В данной задаче вам предлагается проанализировать динамику следующей системы: однородная гибкая нерастяжимая лента с линейной плотностью $\lambda$ намотана на твёрдый однородный тонкостенный цилиндр. Одним концом лента закреплена на поверхности цилиндра, а другим прикреплена к вертикальной стене. Полная масса данной системы равна $M$. Лента оборачивает цилиндр очень большое количество раз, при этом толщина слоя намотки ленты пренебрежимо мала по сравнению с радиусом цилиндра. В начальный момент цилиндр касается стены в точке крепления ленты. Цилиндр без начальной скорости отпускают, и лента начинает разматываться. Считайте, что прямолинейный участок ленты никогда не отрывается от стены. В процессе движения лента по цилиндру не проскальзывает. Ускорение свободного падения равняется $g$. Трением скольжения и любыми другими потерями энергии в данной системе можно пренебречь. Во всех пунктах задачи считайте, что ось цилиндра опускается на величину, во много раз превышающую радиус цилиндра. Также во всех пунктах задачи, если это не оговорено отдельно, считайте, что слои ленты плотно прижаты друг к другу, а лента не разматывается полностью.
Часть A. Движение без отрыва (6.7 баллов) Пусть в какой-то момент масса цилиндра с оставшейся на его поверхности лентой уменьшилась до $m$.
Примем за ноль потенциальную энергию системы в поле тяжести Земли $W_p$ в начальном положении. Определите зависимость потенциальной энергии $W_p$ от массы $m$. Ответ выразите через $M$, $\lambda$, $g$ и $m$. Пусть $v$ — скорость движения оси цилиндра.
Выразите кинетическую энергию $E_k$ данной системы через $m$ и $v$ при $m \gg \lambda R$ (здесь $R$ — радиус цилиндра). радиус цилиндра). радиус цилиндра). радиус цилиндра).
Получите зависимость скорости $v$ движения оси цилиндра от массы $m$. Ответ выразите через $M$, $\lambda$, $g$ и $m$.
Определите зависимость импульса $p$ данной системы от массы $m$. Ответ выразите через $M$, $\lambda$, $g$ и $m$. Пусть $a$ — ускорение оси цилиндра, $T_1$ — сила натяжения ленты в точке её крепления к стенке, а $T_O$ — сила натяжения ленты в точке, в которой вертикальный участок ленты касается цилиндра.
Определите зависимость ускорения $a$ оси цилиндра от массы $m$. Ответ выразите через $g$, $M$ и $m$.
Определите зависимость силы натяжения $T_1$ ленты в точке её крепления к вертикальной стенке от массы $m$. Ответ выразите через $g$, $ M$ и $m$.
Часть B. Условие отрыва (5.3 балла) Результаты, полученные вами в части $\mathrm{A}$, являются применимыми, пока лента не начинает отрываться от поверхности цилиндра. Данная часть задачи посвящена нахождению положения, в котором лента начинает отрываться от поверхности цилиндра. Если это не оговорено отдельно, считайте, что лента полностью не разматывается.
Определите зависимость силы натяжения ленты $T_O$ в точке, в которой вертикальный участок ленты касается цилиндра, от массы $m$. Ответ выразите через $g$, $M$ и $m$.
Запишите условие, связывающее силу натяжения $T_O$, скорость $v$ и линейную плотность $\lambda$, при котором лента не отрывается от поверхности цилиндра. Считайте силу натяжения ленты постоянной по всей длине первого оборота лентой цилиндра. Также считайте выполненным соотношение $v^2 \gg gR$.
При каком значении $m_c$ лента начинает отрываться от поверхности цилиндра? Ответ выразите через $M$.
Определите значения $T_1(m_c)$, $ T_O(m_c)$ и $a(m_c)$. Ответы выразите через $M$ и $g$.
Определите значение $v(m_c)$. Ответ выразите через $M$, $g$ и $\lambda$.
Какие значения может принимать $v(m_c)$ при фиксированной длине ленты $L$, если к указанному моменту она не успевает полностью размотаться? Ответ выразите через $g$ и $L$.
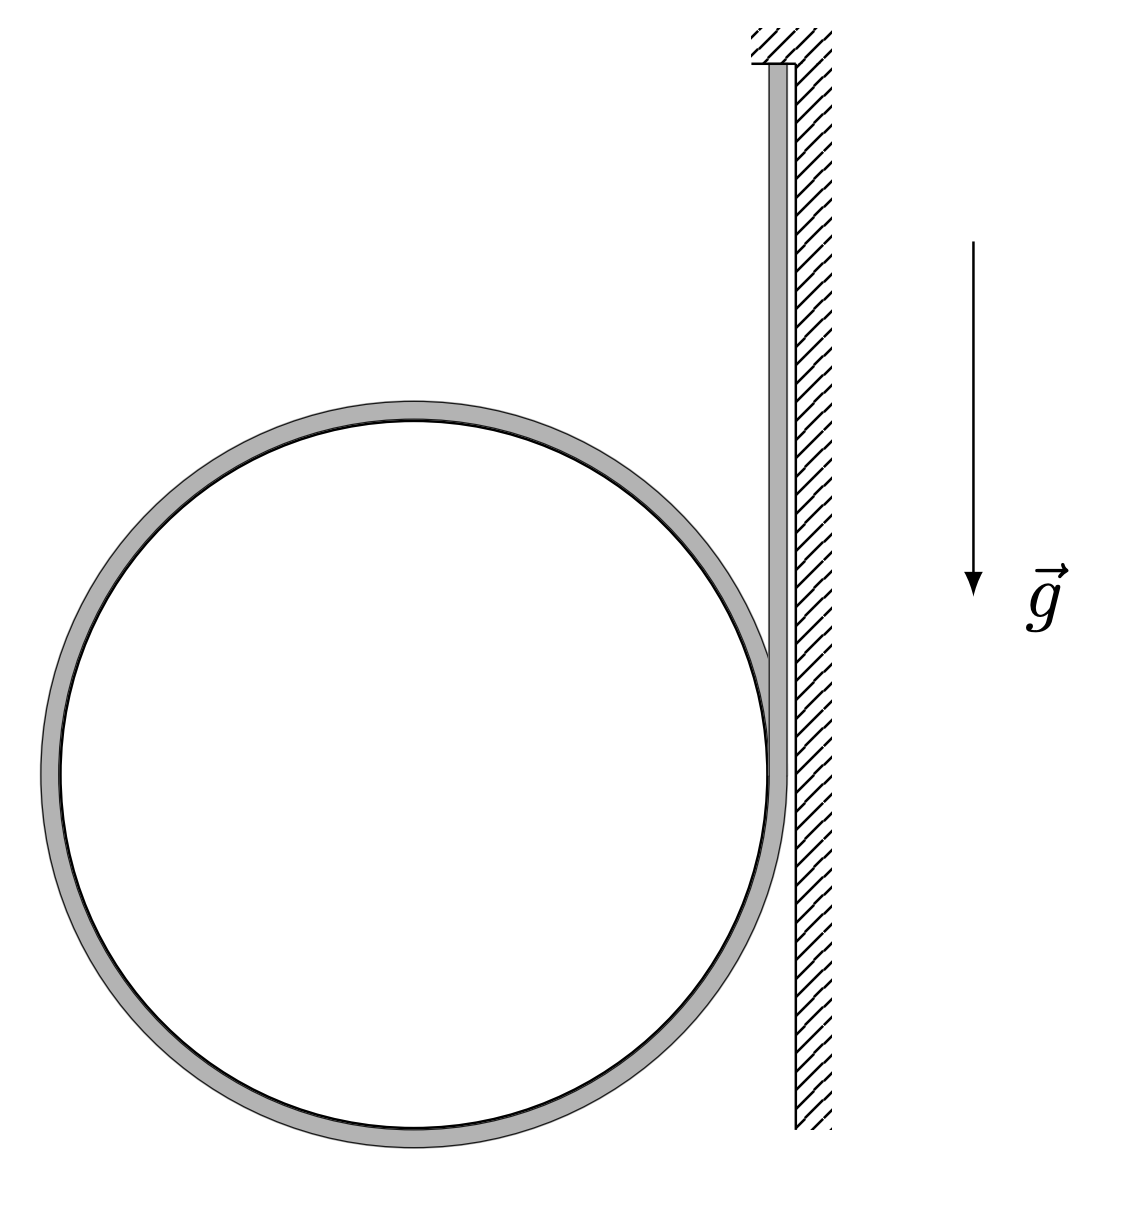
Примем за ноль потенциальную энергию системы в поле тяжести Земли $W_p$ в начальном положении. Определите зависимость потенциальной энергии $W_p$ от массы $m$. Ответ выразите через $M$, $\lambda$, $g$ и $m$.
Решение: Длина $x$ размотавшейся части ленты составляет:$$x=\cfrac{M-m}{\lambda}{.}$$Тогда для потенциальной энергии $W_p$ получим:$$W_p=-(M-m)g\cdot\cfrac{x}{2}-mgx=-\cfrac{(M+m)gx}{2}\Rightarrow W_p=-\cfrac{(M^2-m^2)g}{2\lambda}{.} $$
Ответ: $$ W_p=-\cfrac{(M^2-m^2)g}{2\lambda} $$

Выразите кинетическую энергию $E_k$ данной системы через $m$ и $v$ при $m \gg \lambda R$ (здесь $R$ — неизвестный радиус цилиндра).
Решение: Кинетической энергией обладают только цилиндр и находящаяся на нём часть ленты. Данная система представляет собой однородной тонкостенный цилиндр массой $m$. Из теоремы Кёнига имеем:$$E_k=\cfrac{mv^2}{2}+E_{k(\text{отн})}{.}$$где $E_{k(\text{отн})}$ — кинетическая энергия данной системы в системе отсчёта, связанной с её центром масс.Поскольку лента нерастяжима, точка $O$ касания её вертикального участка и цилиндра неподвижна. Тогда угловая скорость цилиндра равна $\omega=v/R$, где $R$ — радиус цилиндра. Отсюда в системе отсчёта центра масс имеем:$$E_{k(\text{отн})}=\cfrac{m\omega^2R^2}{2}=\cfrac{mv^2}{2}\Rightarrow E_k=mv^2{.}$$
Ответ: $$ E_k=mv^2 $$

Получите зависимость скорости $v$ движения оси цилиндра от массы $m$. Ответ выразите через $M$, $\lambda$, $g$ и $m$.
Решение: Из результатов пунктов $\mathrm{A1}$ и $\mathrm{A2}$ находим:
Ответ: $$v=\sqrt{\cfrac{g}{2\lambda}\left(\cfrac{M^2}{m}-m\right)} $$

Определите зависимость импульса $p$ данной системы от массы $m$. Ответ выразите через $M$, $\lambda$, $g$ и $m$.
Решение: Импульс системы $p=mv$, поэтому:
Ответ: $$p=\sqrt{\cfrac{g\left(M^2m-m^3\right)}{2\lambda}}$$

Определите зависимость ускорения $a$ оси цилиндра от массы $m$. Ответ выразите через $g$, $M$ и $m$.
Решение: Для ускорения оси цилиндра имеем:$$a=\cfrac{dv}{dt}=\cfrac{dv}{dx}\cfrac{dx}{dt}=\cfrac{vdv}{dx}=\cfrac{1}{2}\cfrac{d(v^2)}{dx}{.}$$Таким образом:$$a=-\cfrac{g}{4\lambda}\left(\cfrac{M^2}{m^2}+1\right)\cfrac{dm}{dx}\Rightarrow a=\cfrac{g}{4}\left(1+\cfrac{M^2}{m^2}\right){.}$$
Ответ: $$a=\cfrac{g}{4}\left(1+\cfrac{M^2}{m^2}\right)$$

Определите зависимость силы натяжения $T_1$ ленты в точке её крепления к вертикальной стенке от массы $m$. Ответ выразите через $g$, $ M$ и $m$.
Решение: Из теоремы о движении центра масс:$$\cfrac{dp}{dt}=Mg-T_1{.}$$Таким образом:$$T_1=Mg-\cfrac{dp}{dt}=Mg-\sqrt{\cfrac{g}{2\lambda}}\cdot\cfrac{(M^2-3m^2)}{2\sqrt{M^2m-m^3}}\cfrac{dm}{dt}=Mg+\sqrt{\cfrac{g}{2\lambda}}\cdot\cfrac{(M^2-3m^2)\lambda v}{2\sqrt{M^2m-m^3}}{.}$$Подставляя $v$, находим:
Ответ: $$T_1=Mg+\cfrac{(M^2-3m^2)g}{4m}$$

Определите зависимость силы натяжения ленты $T_O$ в точке, в которой вертикальный участок ленты касается цилиндра, от массы $m$. Ответ выразите через $g$, $M$ и $m$.
Решение: Поскольку вертикальный участок ленты неподвижен, для силы её натяжения в точке $O$ имеем:$$T_O=T_1-(M-m)g\Rightarrow T_O=\cfrac{mg}{4}\left(1+\cfrac{M^2}{m^2}\right){.}$$
Ответ: $$T_O=\cfrac{mg}{4}\left(1+\cfrac{M^2}{m^2}\right)$$

Запишите условие, связывающее силу натяжения $T_O$, скорость $v$ и линейную плотность $\lambda$, при котором лента не отрывается от поверхности цилиндра. Считайте силу натяжения ленты постоянной по всей длине первого оборота лентой цилиндра. Также считайте выполненным соотношение $v^2 \gg gR$.
Решение: Перейдём в поступательно движущуюся систему отсчёта, связанную с осью цилиндра. В данной системе отсчёта элементы ленты движутся по окружности радиусом $R$ со скоростью $v$. На них действуют сила натяжения ленты $T$, силы трения, сила нормальной реакции поверхности, а также сила тяжести и сила инерции, возникающая из-за перехода в неинерциальную систему отсчёта.Нормальное ускорение элементов ленты равно $a_n=v^2/R$. Поскольку $v^2\gg gR$, а ускорение оси цилиндра того же порядка, что и $g$, силой тяжести и силой инерции можно пренебречь, поскольку $a_n\gg{g}$.Выделим на поверхности цилиндра элемент ленты с углом охвата $d\varphi$. Пусть действующая на него сила нормальной реакции равна $dN$, а сила натяжения ленты на рассматриваемом участке равна $T$. Тогда из второго закона Ньютона для выделенного элемента ленты в проекции на направление нормали получим:$$Td\varphi-dN=a_ndm=\cfrac{v^2}{R}\cdot \lambda Rd\varphi=\lambda v^2d\varphi{.}$$Условие отсутствия отрыва составим в том, что $dN> 0$. Тогда имеем:$$T>\lambda v^2{.}$$Но поскольку $T\approx T_O$:
Ответ: $$ T_O>\lambda v^2$$

При каком значении $m_c$ лента начинает отрываться от поверхности цилиндра? Ответ выразите через $M$.
Решение: Найдём значения $m$, при которых условия отсутствия отрыва выполняется:$$T_O=\cfrac{mg}{4}\left(1+\cfrac{M^2}{m^2}\right)>\lambda v^2=\cfrac{mg}{2}\left(\cfrac{M^2}{m^2}-1\right)\Rightarrow m<\cfrac{M}{\sqrt{3}}{.}$$Таким образом:
Ответ: $$m_c=\cfrac{M}{\sqrt{3}}$$

Определите значения $T_1(m_c)$, $ T_O(m_c)$ и $a(m_c)$. Ответы выразите через $M$ и $g$.
Решение: Подставляя $m_c$, получим:
Ответ: $$ a(m_c)=g $$
Ответ: $$ T_1(m_c)=Mg $$
Ответ: $$ T_O(m_c)=\cfrac{Mg}{\sqrt{3}} $$

Определите значение $v(m_c)$. Ответ выразите через $M$, $g$ и $\lambda$.
Решение: После подстановки $m_c$ получим:
Ответ: $$v(m_c)=\sqrt{\cfrac{Mg}{\lambda\sqrt{3}}}$$

Какие значения может принимать $v(m_c)$ при фиксированной длине ленты $L$, если к указанному моменту она не успевает полностью размотаться? Ответ выразите через $g$ и $L$.
Решение: Поскольку лента полностью не разматывается к моменту отрыва, её масса составляет не меньше, чем $M(1-1/\sqrt{3})$ и не больше, чем $M$. Тогда её линейная плотность лежит в пределах:$$\cfrac{M}{L}\left(1-\cfrac{1}{\sqrt{3}}\right)<\lambda<\cfrac{M}{L}{.}$$Таким образом:
Ответ: $$v_{m_c}\in\left(\sqrt{\cfrac{gL}{\sqrt{3}}}{~}{;}{~}\sqrt{\cfrac{gL}{\sqrt{3}-1}}\right)$$
Темы:
T, Механика, Динамика, ЗСЭ, Сборы XY, Вращательное движение, Ускорение